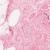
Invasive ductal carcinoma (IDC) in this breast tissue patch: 0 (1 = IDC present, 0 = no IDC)